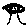
Label: tree